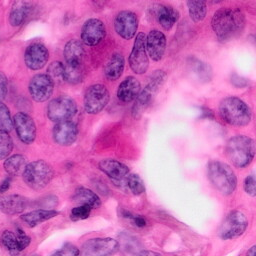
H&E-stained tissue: Pancreatic